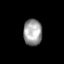
Tissue: skin
Cell type: Epithelial cells
Senescence score: 0.2546
Nuclear area (px): 488
Mean DAPI intensity: 155.994